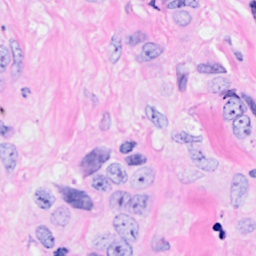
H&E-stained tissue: Breast